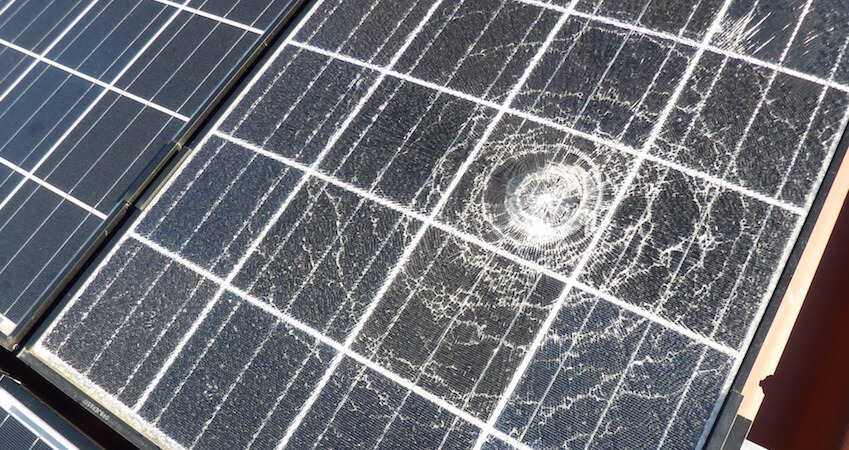
Label: Physical-Damage